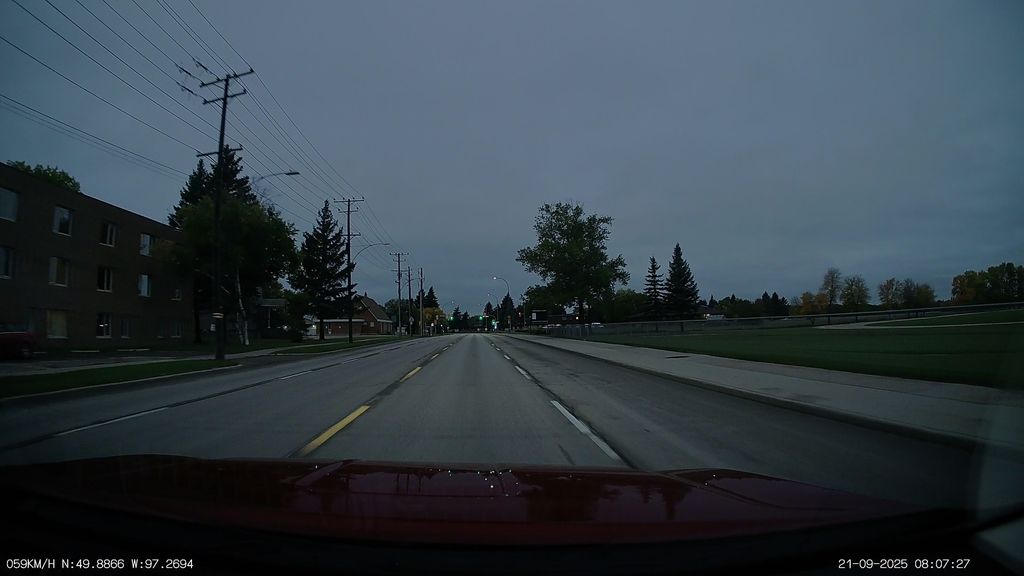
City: winnipeg